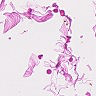
Metastatic tissue present: no